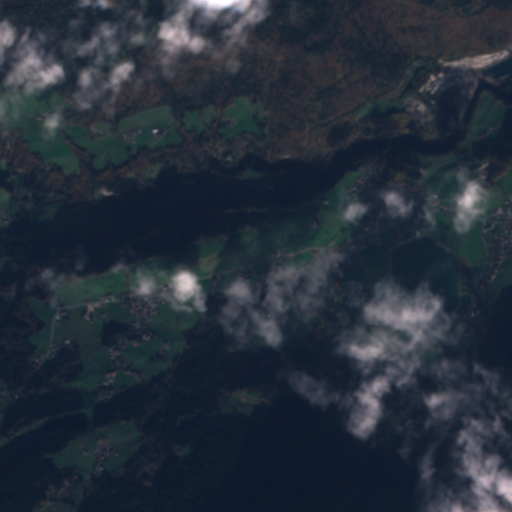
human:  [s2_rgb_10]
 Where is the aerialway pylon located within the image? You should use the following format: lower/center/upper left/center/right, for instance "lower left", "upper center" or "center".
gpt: The aerialway pylon is located in the lower left of the image.
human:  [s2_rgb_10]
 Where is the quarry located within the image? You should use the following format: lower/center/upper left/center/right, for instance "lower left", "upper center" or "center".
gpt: The quarry is located in the upper right of the image.
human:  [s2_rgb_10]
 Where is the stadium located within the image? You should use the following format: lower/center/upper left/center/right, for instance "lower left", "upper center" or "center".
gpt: The stadium is located in the center of the image.
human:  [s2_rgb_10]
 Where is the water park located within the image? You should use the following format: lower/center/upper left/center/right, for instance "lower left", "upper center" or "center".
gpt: The water park is located in the center right of the image.
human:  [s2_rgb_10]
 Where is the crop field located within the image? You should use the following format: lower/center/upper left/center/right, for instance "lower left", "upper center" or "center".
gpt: There is no crop field in the image.